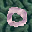
Label: 0